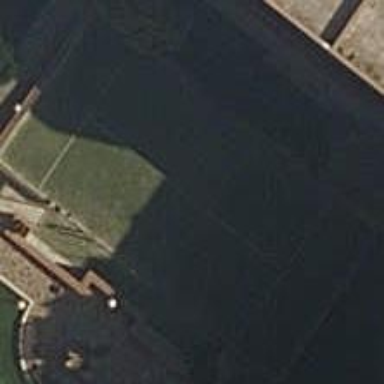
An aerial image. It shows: Tennis court on the leisure land pitch.